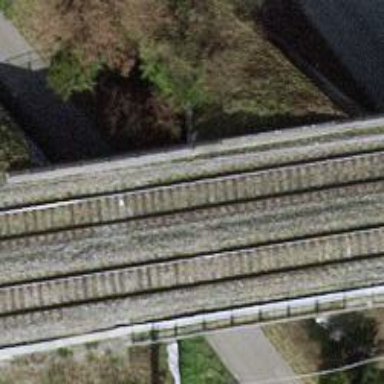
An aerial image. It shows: Railway bridge with electrified tracks and single contact line.